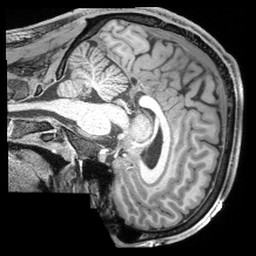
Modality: T1w
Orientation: sagittal
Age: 24
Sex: male
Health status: healthy
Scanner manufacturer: siemens
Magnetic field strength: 3 T
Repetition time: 2.4 s
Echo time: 0.00194 s